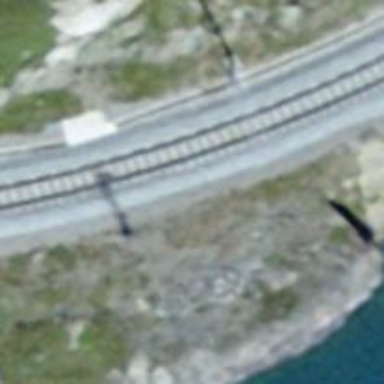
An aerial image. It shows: Narrow-gauge railway with 1 track. The tracks are electrified with contact line.